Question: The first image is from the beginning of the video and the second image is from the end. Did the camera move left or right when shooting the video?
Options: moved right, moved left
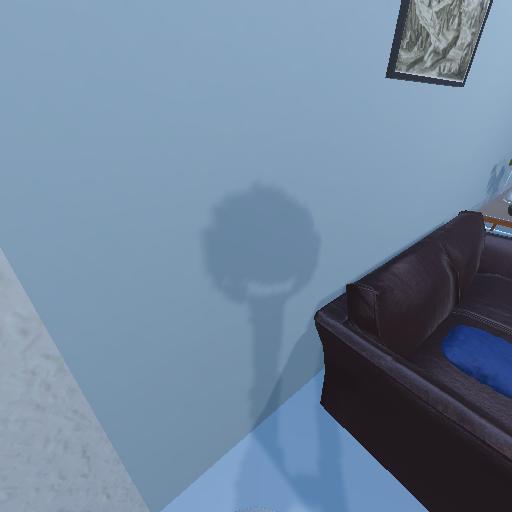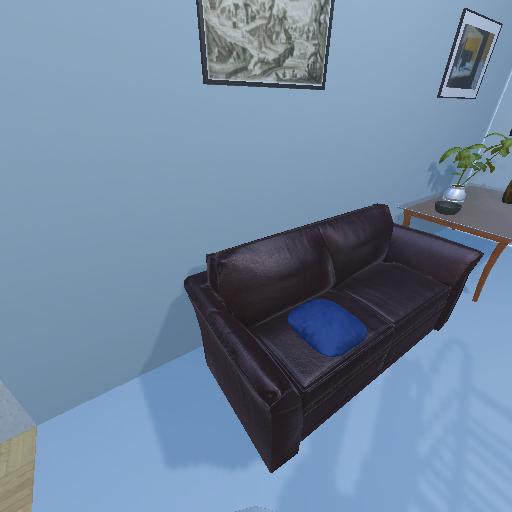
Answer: moved right